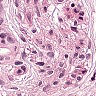
Metastatic tissue present: yes